Question: I find that when I escape numbers that start from 0 to 7 and alert them, I get a weird symbol:
'''
alert( "" ); // or , , ...
'''

This is only visible when I alert it, but document.write and console.log won't show it. Escaping numbers greater than 7 will appear fine. I'm using the latest version of Chrome. Why am I getting this weird character? Thanks.
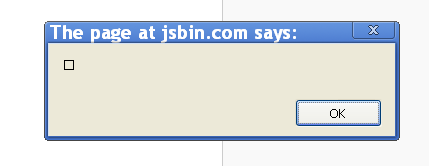
Answer: How string literals are parsed in general is described in <URL>.
However, the behaviour you see is described in <URL>. This section is about octal escape sequences in older ES versions, which still seems to be supported. The resulting character is defined as follows:
> - - - -
'\x' ('\xx', '\xxx') is only interpreted as octal sequence if 'x' is an octal digit, i.e. between '0' and '7'.
So, all the characters '\0' - '\7' are actually <URL>. Higher values refer to other characters, for example '\101' is 'A'.
I cannot tell you why 'alert' is showing a strange character and the console does not show anything... that's probably an implementation detail.
---
Octal escape sequences are not allowed in strict mode.
'\0' is actually not an octal escape sequence and will still work in strict mode, since it has its own production rule (see <URL>. OTHA, '\00' is an octal sequence and will throw an error in strict mode.